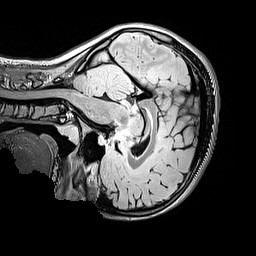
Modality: FLAIR
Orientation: sagittal
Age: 12
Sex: female
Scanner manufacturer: siemens
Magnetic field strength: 3 T
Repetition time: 5 s
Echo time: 0.388 s